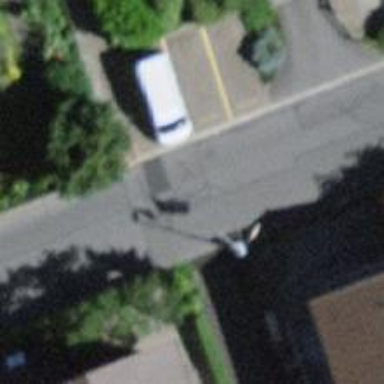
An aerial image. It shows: Unclassified road with sidewalk on the left.